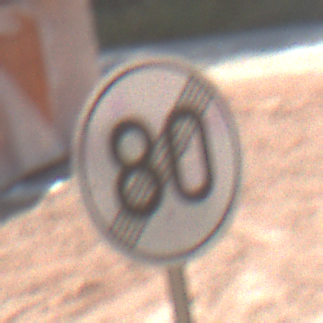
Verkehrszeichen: EndeGeschwindigkeit80
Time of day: MorningAfternoon
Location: Outdoor (Nature)
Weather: Clear
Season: Summer
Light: Natural